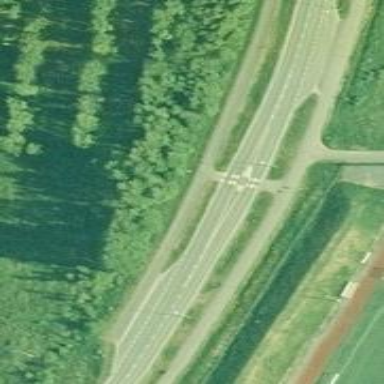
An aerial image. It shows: Marked crossing on the road.